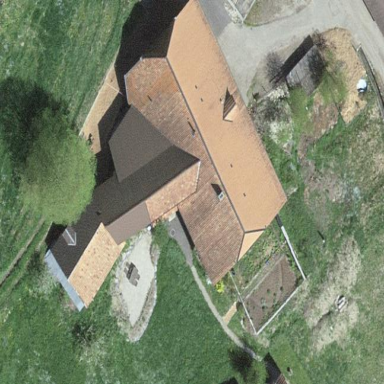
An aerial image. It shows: Farm building.